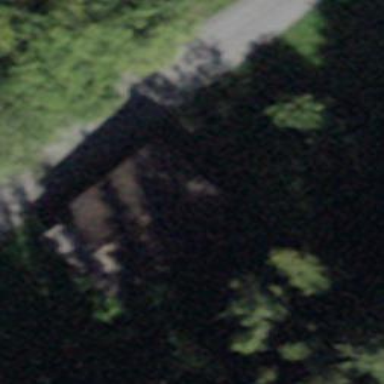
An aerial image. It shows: Rural barn.